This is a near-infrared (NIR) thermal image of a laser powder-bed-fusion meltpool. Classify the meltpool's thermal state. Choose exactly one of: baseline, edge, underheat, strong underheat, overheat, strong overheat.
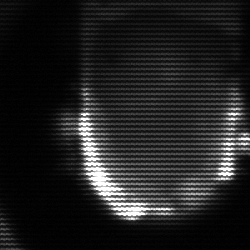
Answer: baseline